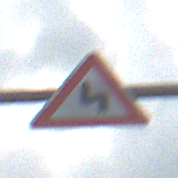
Verkehrszeichen: DoppelkurveZunaechstLinks
Umgebung: Outdoor, Nature
Tageszeit: MorningAfternoon
Wetter: PartlyCloudy
Licht: Natural
Jahreszeit: NotSpecified
Kontrast: LowContrast